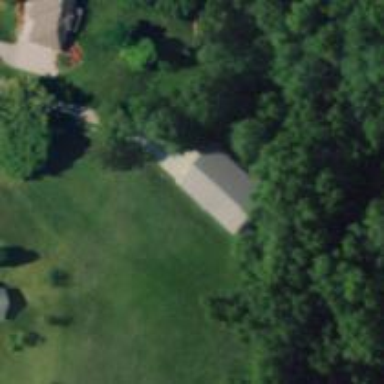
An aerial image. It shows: Driveway.